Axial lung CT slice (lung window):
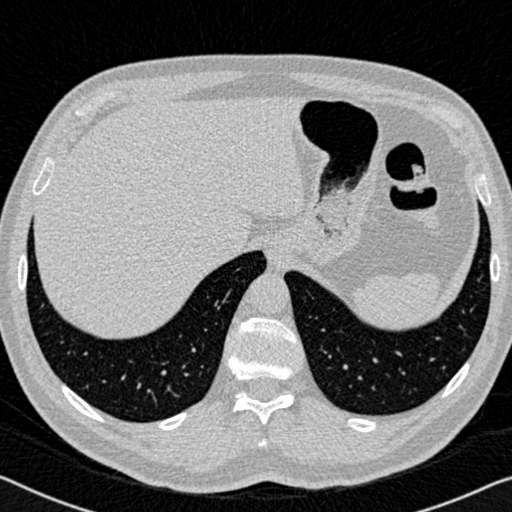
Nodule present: no